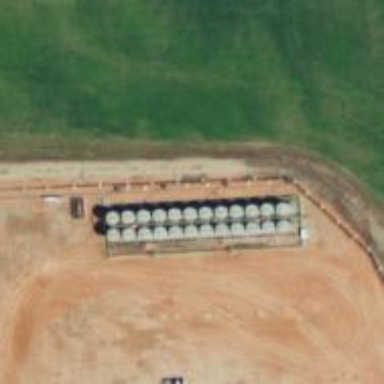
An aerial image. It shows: Storage tank that is man-made.